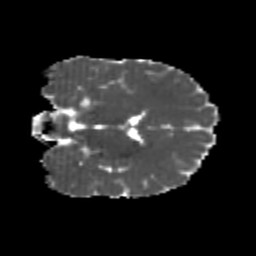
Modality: MD
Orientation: coronal
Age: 21
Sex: male
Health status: healthy
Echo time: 0.074 s